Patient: sex F, age 80
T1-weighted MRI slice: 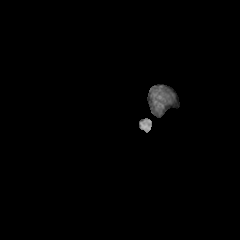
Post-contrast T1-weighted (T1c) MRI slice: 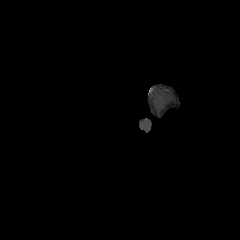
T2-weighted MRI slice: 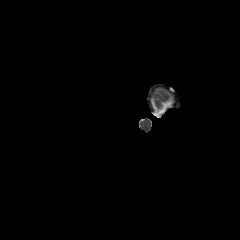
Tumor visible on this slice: no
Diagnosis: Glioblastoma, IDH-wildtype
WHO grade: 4